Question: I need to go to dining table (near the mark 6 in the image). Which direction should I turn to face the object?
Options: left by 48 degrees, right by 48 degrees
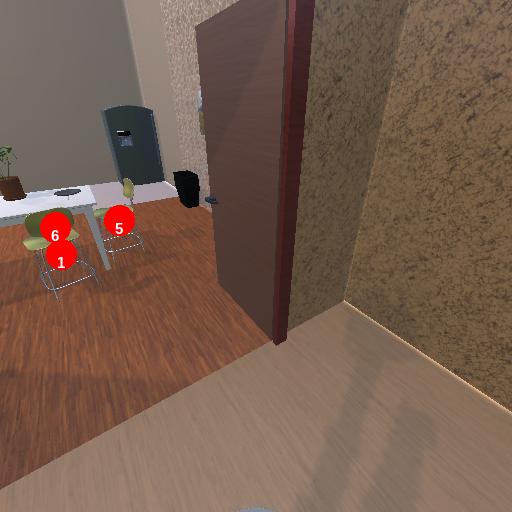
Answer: left by 48 degrees